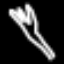
Label: fork